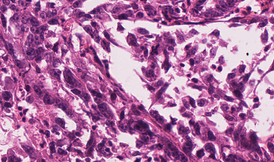
Tumor epithelial tissue: yes
Tumor-associated stroma tissue: no
Normal tissue: no